Question: I'm not sure how I should go about this issue.
I'm fairly new to the front-end development so bear with me.
I have 4 boxes explaining the process step by step. I managed to
display them side by side by using the 'inline-block' property. Now, I am trying to add 4 more small box looking buttons right on top of the boxes. Here is what I mean.

This is the index.html code.
'''
<section>
<div class="how-text">
<h3>How to use SnappyApp</h3>
</div>
<div class="how-box">
<div class="idea-top">
</div>
<div class="idea">
</div>
<div class="scatch">
</div>
<div class="craft">
</div>
<div class="launch">
</div>
</div>
</section>
'''
Here is the css code.
'''
section {
height: auto;
padding-bottom: 100px;
background-color: #2c3e50;
}
.how-text {
text-align: center;
display: inline-block;
width: 100%;
color: white;
margin-top: 40px;
font-size: 30px;
letter-spacing: 3px;
}
.how-box {
text-align: center;
height: auto;
margin-top: 130px;
}
.idea {
background: url('img/idea.svg') center center no-repeat;
width: 200px;
height: 200px;
display: inline-block;
margin-right: 25px;
border: white solid medium;
}
.scatch {
background: url('img/scatch.svg') center center no-repeat;
width: 200px;
height: 200px;
display: inline-block;
margin-right: 25px;
border: white solid medium;
}
.craft {
background: url('img/craft.svg') center center no-repeat;
width: 200px;
height: 200px;
display: inline-block;
margin-right: 25px;
border: white solid medium;
}
.launch {
background: url('img/launch.svg') center center no-repeat;
width: 200px;
height: 200px;
display: inline-block;
margin-right: 25px;
border: white solid medium;
}
'''
I also feel like my css code is very repetitive. If you have any suggestions, please help! I really appreciate all your help.
Thank you.
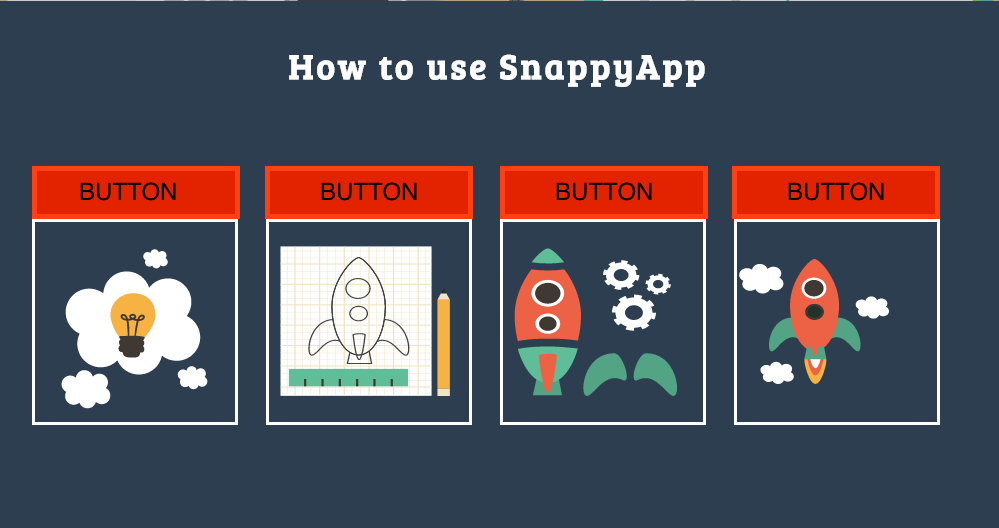
Answer: Here
<URL>
All you need to do is to nest a child element in those divs. Since you specified them to be buttons. I used
'''
<button>
'''
element. But feel free to change it to a div if you want.
'''
<div>
<button> </button>
</div>
'''
For the css. It is going to be pretty simple just set width and height accordingly and it will position itself to the top.
'''
button{
width:100%;
height: //whateveryouwant;
}
'''
For the border, you dont need to have a second div. Just set the border bottom of the button as in fiddle
Hope this helps